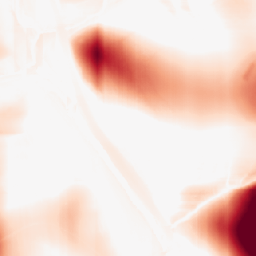
Category: morphological
Decomposition family: rolling_ball
Decomposition parameters: radius: 50
Upsampling method: area
Upsampling parameters: scale: 4
Upsampling scale: 4